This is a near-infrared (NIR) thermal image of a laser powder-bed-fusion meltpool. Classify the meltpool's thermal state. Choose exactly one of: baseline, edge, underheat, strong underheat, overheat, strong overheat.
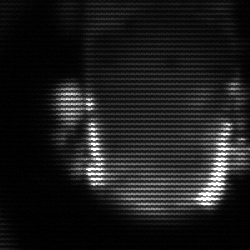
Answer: baseline